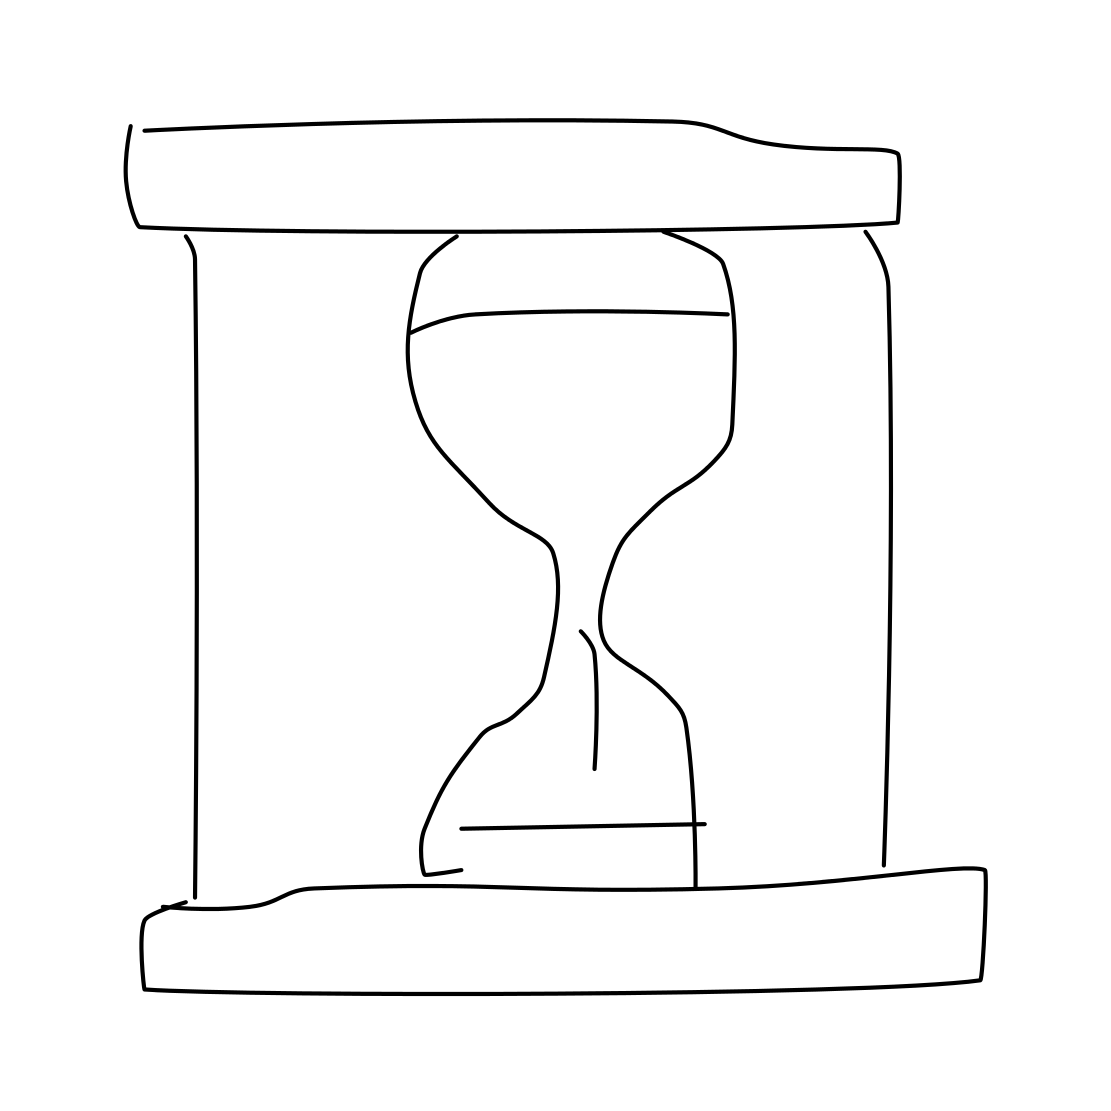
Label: hourglass